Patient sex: M
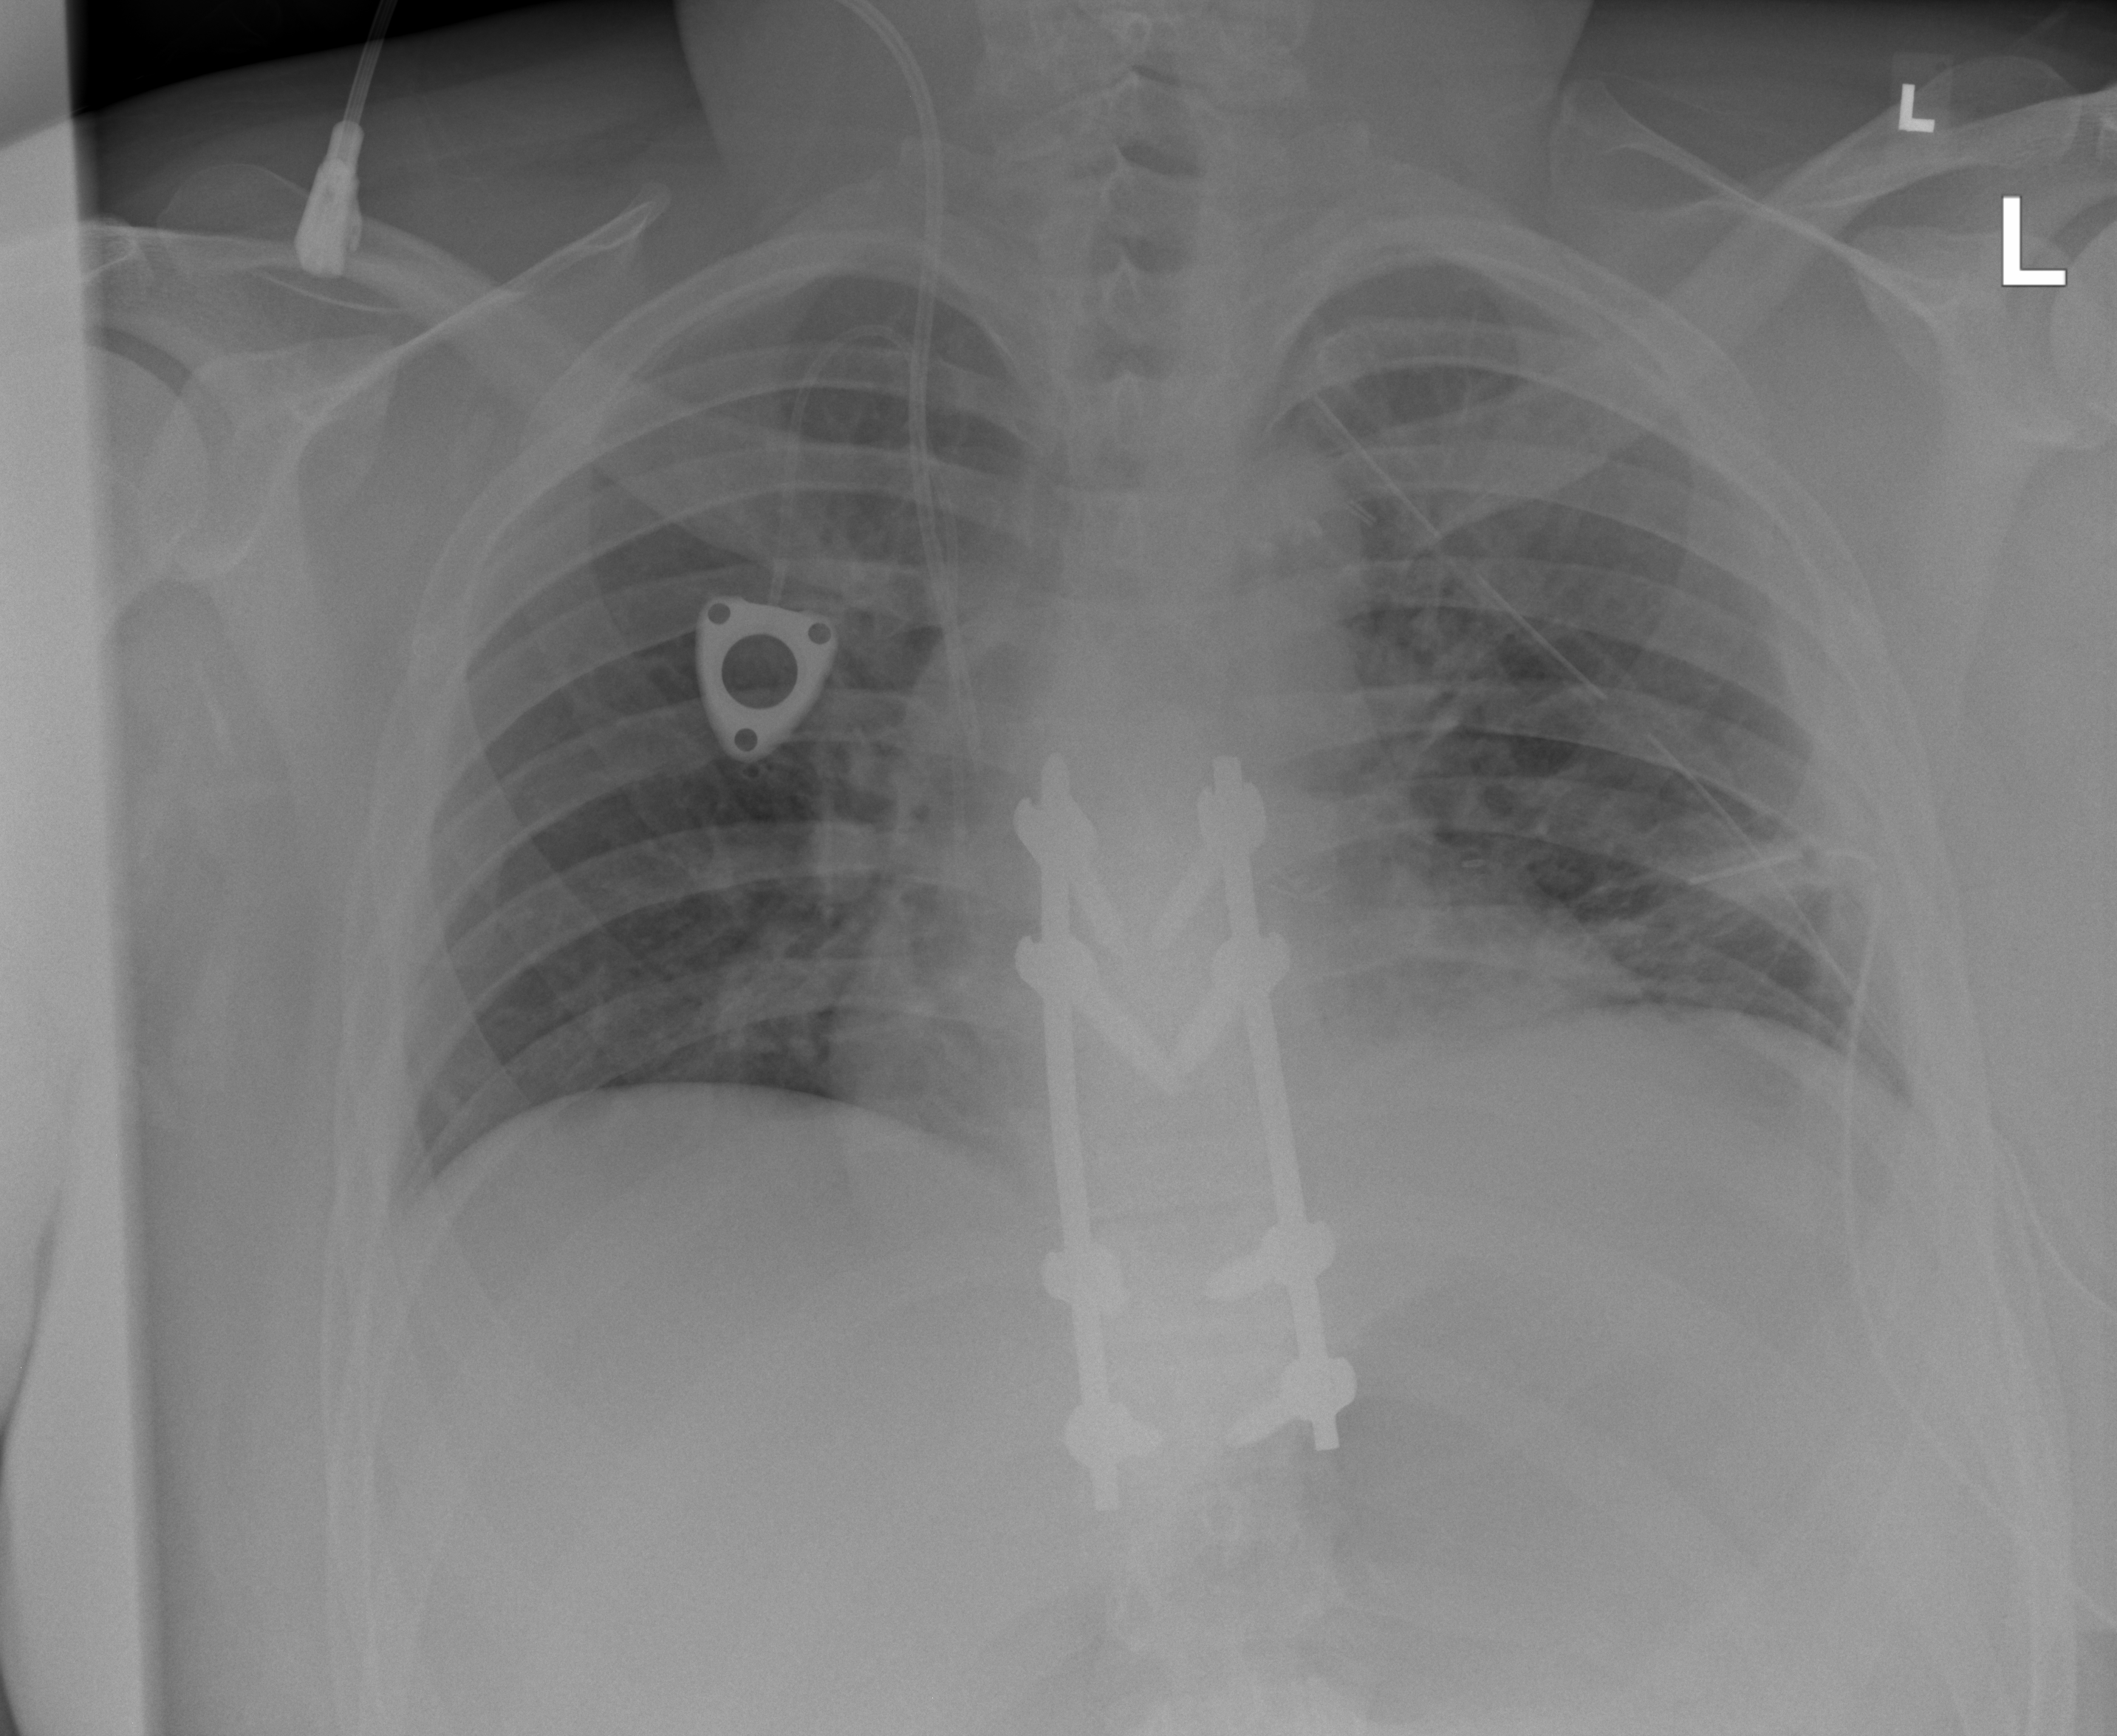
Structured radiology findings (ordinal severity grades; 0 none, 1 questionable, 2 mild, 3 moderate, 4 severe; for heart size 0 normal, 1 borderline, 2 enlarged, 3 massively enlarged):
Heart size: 2
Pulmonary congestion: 2
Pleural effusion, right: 0
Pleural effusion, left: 0
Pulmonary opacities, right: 0
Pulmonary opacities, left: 2
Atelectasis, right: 0
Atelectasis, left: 2